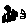
Label: zigzag